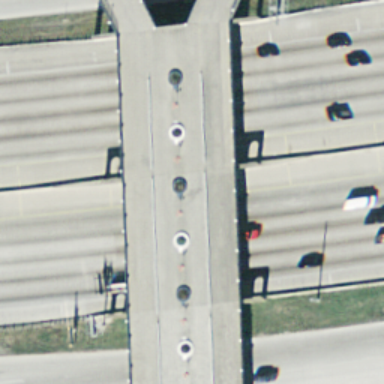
An overpass with a road go across another two vertically .